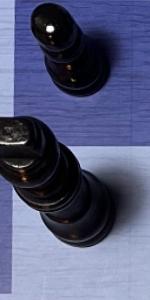
Label: King_Black